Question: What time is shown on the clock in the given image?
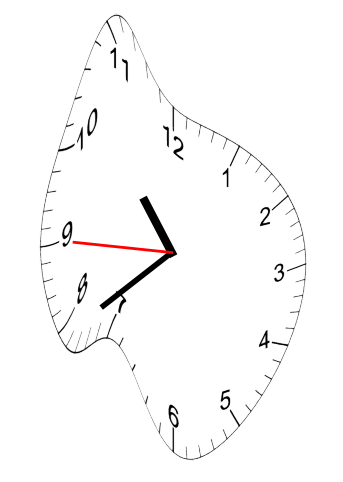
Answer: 10:38:45